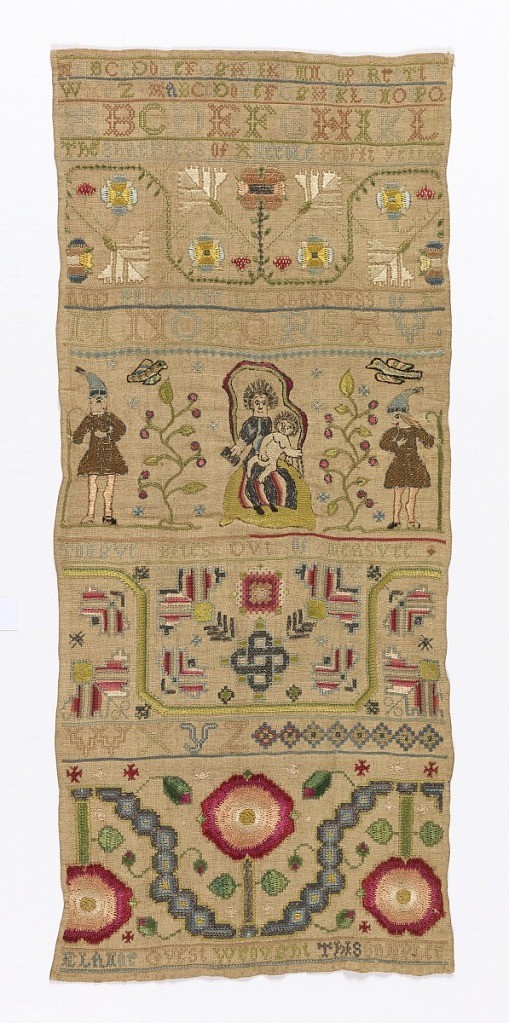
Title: Sampler
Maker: Elanor Guest
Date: early 18th century
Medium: silk, metal-wrapped silk and hair embroidery, linen foundation Technique: satin, Montenegrin cross, long-armed cross, knot, stem, chain, rococo, and running stitches on plain weave
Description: Alphabets, floral designs, verse, signature and Virgin and Child with Shepherds.